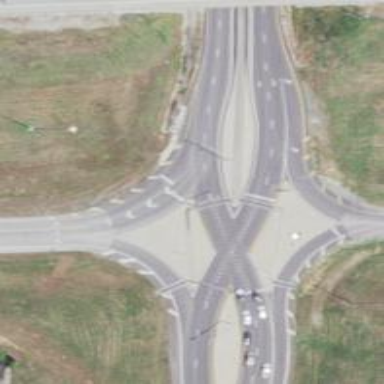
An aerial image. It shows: Motorway link at Diverging Diamond Interchange (DDI).